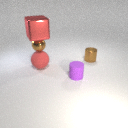
large red metal cube above small brown metal sphere